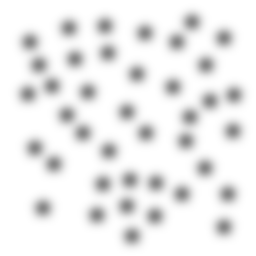
Squares: 0
Triangles: 0
Stars: 40
Total shapes: 40